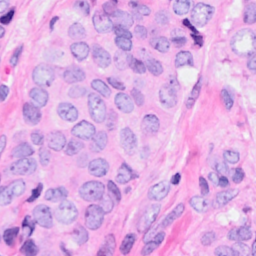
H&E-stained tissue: Breast